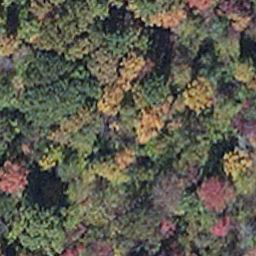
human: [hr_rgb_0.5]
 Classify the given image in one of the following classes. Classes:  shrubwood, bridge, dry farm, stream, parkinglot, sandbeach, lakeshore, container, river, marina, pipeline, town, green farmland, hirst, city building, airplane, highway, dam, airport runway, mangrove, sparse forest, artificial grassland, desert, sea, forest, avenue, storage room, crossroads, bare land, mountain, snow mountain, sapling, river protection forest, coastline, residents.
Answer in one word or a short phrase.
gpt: mangrove